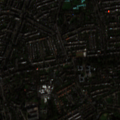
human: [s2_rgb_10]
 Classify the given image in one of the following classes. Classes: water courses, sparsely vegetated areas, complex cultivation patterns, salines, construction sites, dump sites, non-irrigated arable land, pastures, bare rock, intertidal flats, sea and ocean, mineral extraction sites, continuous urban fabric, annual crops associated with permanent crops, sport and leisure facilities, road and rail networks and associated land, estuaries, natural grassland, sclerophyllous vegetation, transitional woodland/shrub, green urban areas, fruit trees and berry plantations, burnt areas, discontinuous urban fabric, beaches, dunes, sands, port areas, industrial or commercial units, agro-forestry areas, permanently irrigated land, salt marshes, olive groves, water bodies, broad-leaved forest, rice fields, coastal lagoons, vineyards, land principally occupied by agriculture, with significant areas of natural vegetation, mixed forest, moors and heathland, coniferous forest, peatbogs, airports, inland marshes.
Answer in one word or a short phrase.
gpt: discontinuous urban fabric